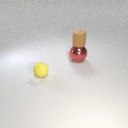
large red metal sphere below small brown rubber cylinder